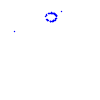
Particle: proton